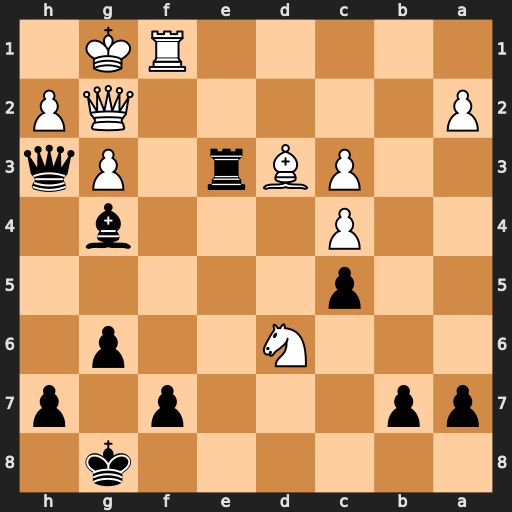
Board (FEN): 6k1/pp3p1p/3N2p1/2p5/2P3b1/2PBr1Pq/P5QP/5RK1
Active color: b
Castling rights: -
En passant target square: -
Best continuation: Qxg2+ Kxg2 Rxd3